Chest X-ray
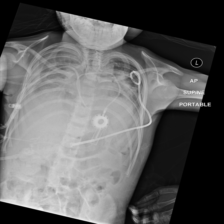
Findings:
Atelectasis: negative
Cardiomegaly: negative
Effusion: negative
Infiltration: negative
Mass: negative
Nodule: negative
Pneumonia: negative
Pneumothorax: negative
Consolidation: negative
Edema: negative
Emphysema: negative
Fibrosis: negative
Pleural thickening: negative
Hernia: negative